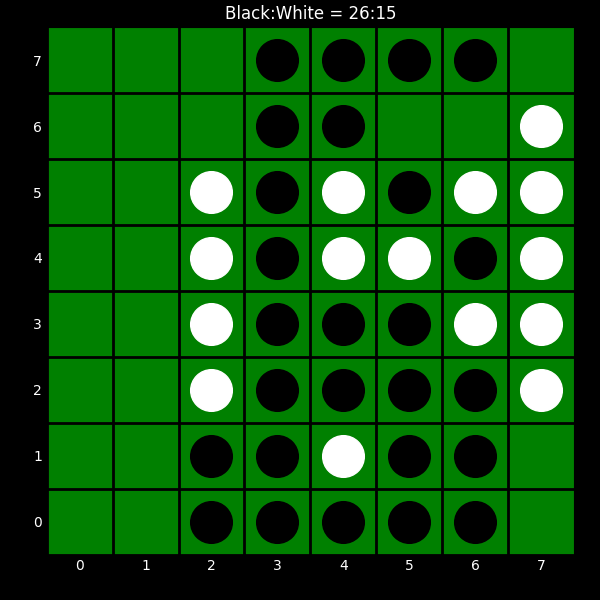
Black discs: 26
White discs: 15